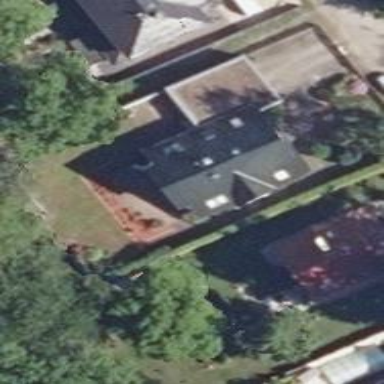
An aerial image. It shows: Simple and straightforward house.